Question: In excel, I can assign a macro to an image, with this dialog:

This results in the code:
'''
Private Sub MyShape_Click()
' ...
End Sub
'''
However, I will need to assign this macro to many different images. How can I determine which image was selected from inside my click handler, and how do I get a reference to it?
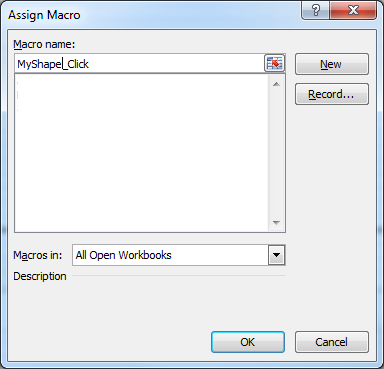
Answer: Assign the same macro to all your pictures and use <URL> 'Application.Caller' will be of type 'String'.
'''
Private Sub GenericPicture_Click()
Select Case Application.Caller
Case "Picture 1"
'do your work
MsgBox "You got me"
Case "Picture 2"
'do your work
...
End Select
'Lets flip the picture that has been clicked
With ActiveSheet.Shapes(Application.Caller)
.Flip msoFlipHorizontal
End With
End Sub
'''
And you might also implement required behavior calling a sub, which implements needed processing logic, with a parameter from separate macros:
'''
Sub Picture1_Click()
DoWork 1
End Sub
Sub Picture2_Click()
DoWork 2
End Sub
Sub DoWork(ByVal pic As Integer)
'Implement your logic here
MsgBox "Hi! I am picture" & pic
End Sub
'''
Where 'Picture1_Click()' and 'Picture2_Click()' are macros that you assign to your images/shapes.